Current action and preconditions to check: trajectory_clear

Your task: For each precondition in the list above, predict whether it will hold at this action.

Consider the current scene as observed from the mobile robot's camera, and analyze the predicted future states of all dynamic agents (e.g., people, animals, vehicles, or any moving entities) within the NEXT SECOND.

IMPORTANT: Only answer "very likely" if you are absolutely certain—based on strong, clear evidence—that a dynamic agent will violate the precondition in the predicted future state. Do NOT answer "very likely" for unlikely, ambiguous, or low-probability risks.

Ask yourself for each precondition: Is there a high probability, with clear and convincing evidence, that the predicted future states of any dynamic agent will interfere with the predicted future state of the currently executing action within the NEXT SECOND, causing that precondition to fail?

Assess the risk level based on these predictions. Use "likely" or "very likely" if motions create a clear risk of interference.

Use "neutral" or "improbable" if agents are nearby but their predicted paths are clearly diverging or non-conflicting.

Failure Risk Categories: "very improbable", "improbable", "neutral", "likely", "very likely"

Answer Format: Output ONLY the probability_of_failure value from these categories: "very improbable", "improbable", "neutral", "likely", "very likely"

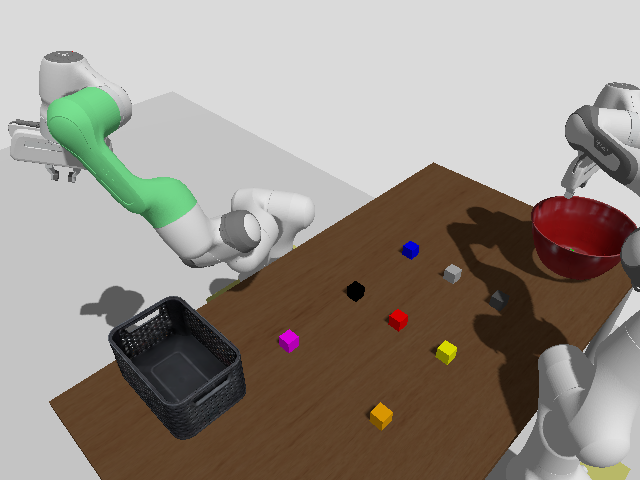

Answer: very improbable